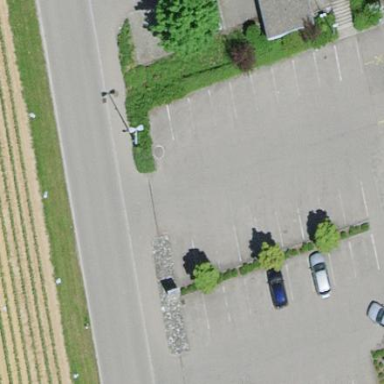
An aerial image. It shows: Parking area with surface.